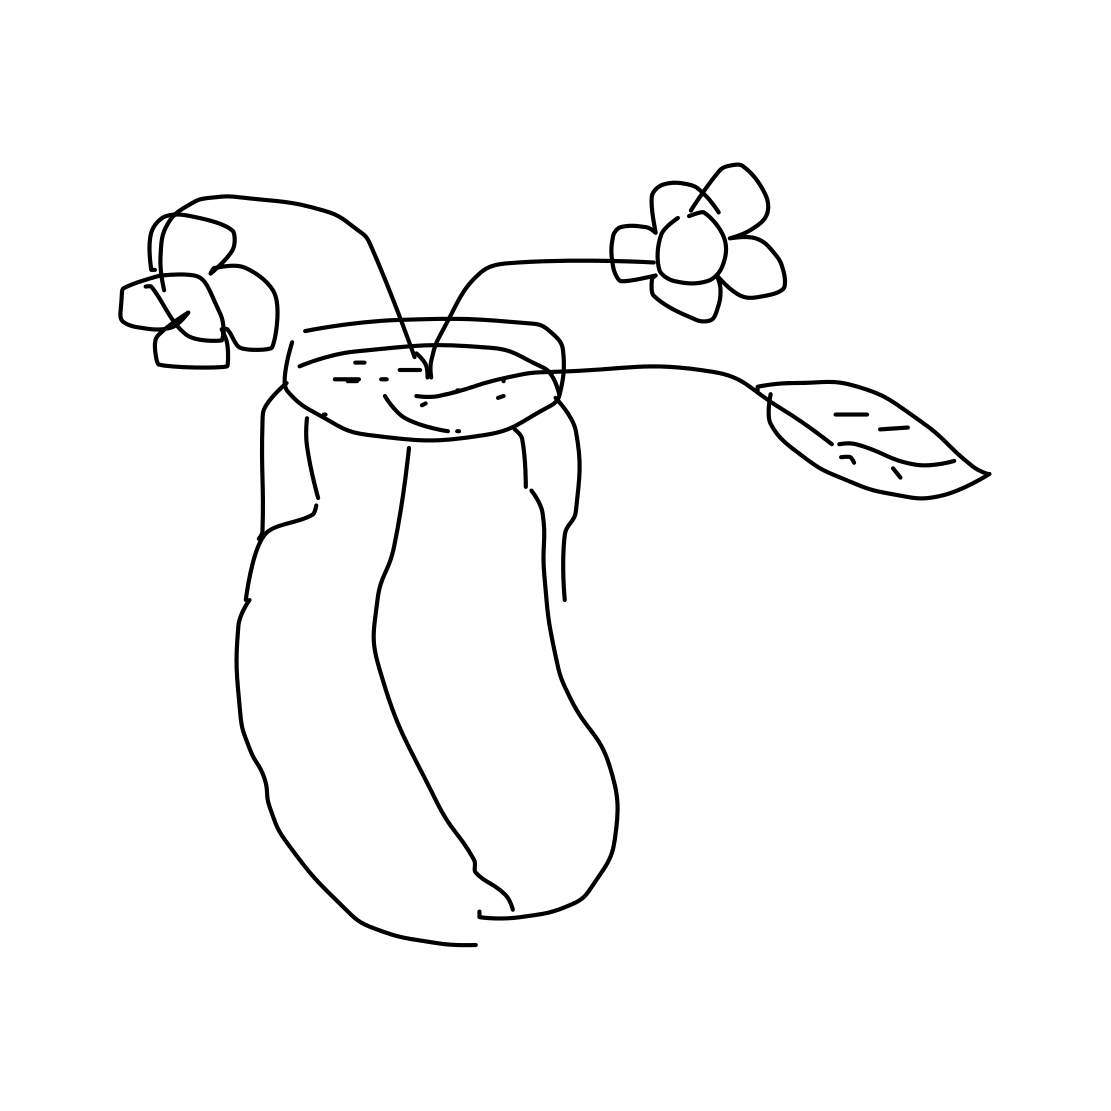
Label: vase